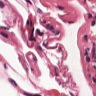
Metastatic tissue present: no